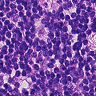
Metastatic tissue present: yes